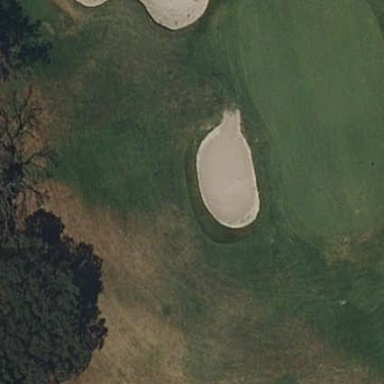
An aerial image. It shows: Golf green.